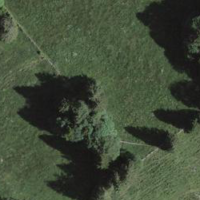
EUNIS habitat code: 23
Species observed at this site:
Corvus frugilegus